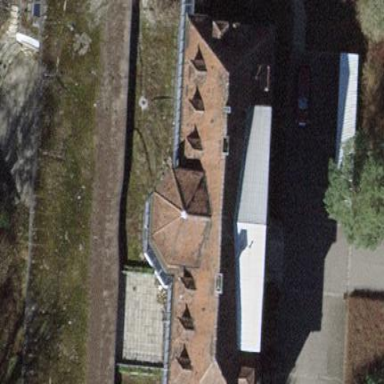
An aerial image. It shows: School building with hipped roof.